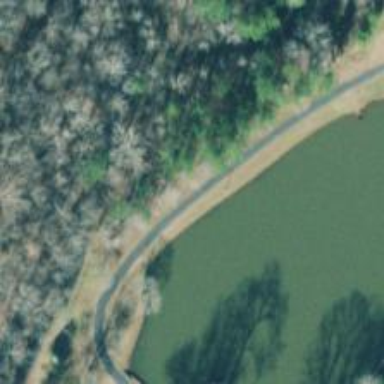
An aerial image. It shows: Culvert tunnel.